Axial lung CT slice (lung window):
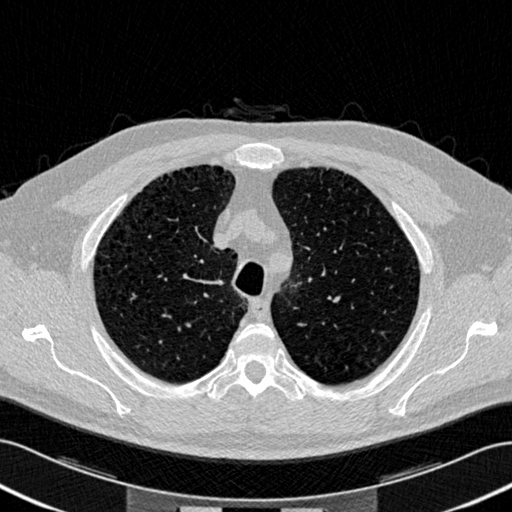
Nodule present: no